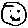
Label: smiley face